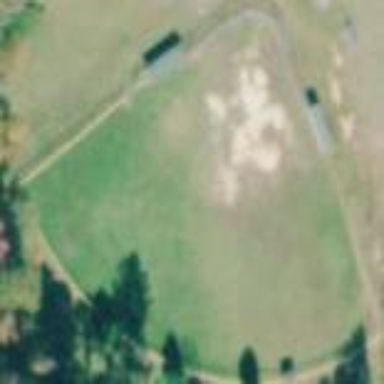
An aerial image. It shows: Baseball pitch for leisure land.